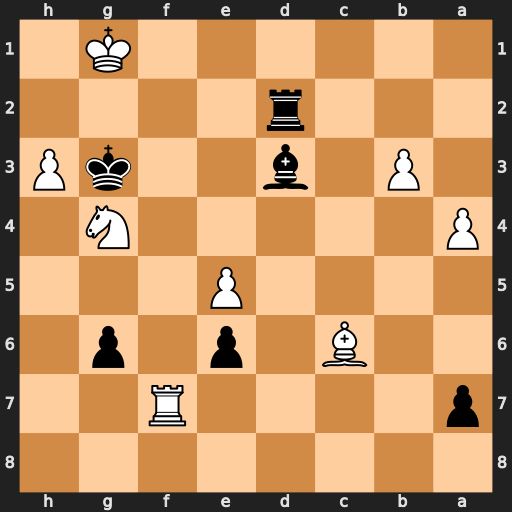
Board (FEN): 8/p4R2/2B1p1p1/4P3/P5N1/1P1b2kP/3r4/6K1
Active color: b
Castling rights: -
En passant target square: -
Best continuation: Rd1+ Rf1 Rxf1#